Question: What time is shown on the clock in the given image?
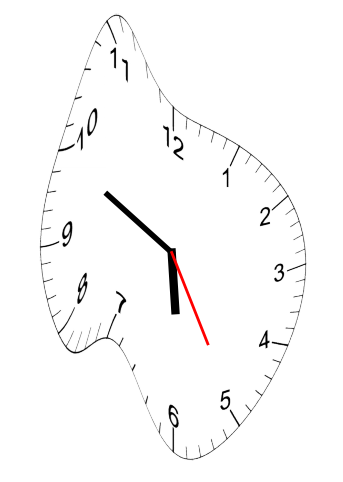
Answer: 05:49:25